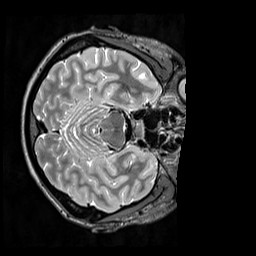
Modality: T2w
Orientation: axial
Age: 24
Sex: female
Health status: healthy
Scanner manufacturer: siemens
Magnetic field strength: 3 T
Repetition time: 3.2 s
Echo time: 0.568 s